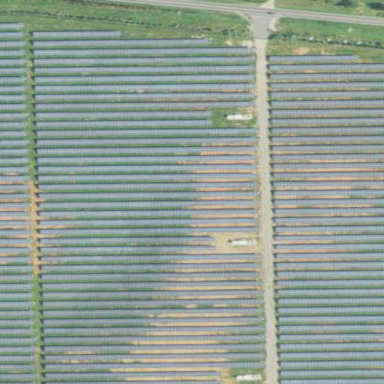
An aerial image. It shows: Solar power plant with photovoltaic technology surrounded by fence.